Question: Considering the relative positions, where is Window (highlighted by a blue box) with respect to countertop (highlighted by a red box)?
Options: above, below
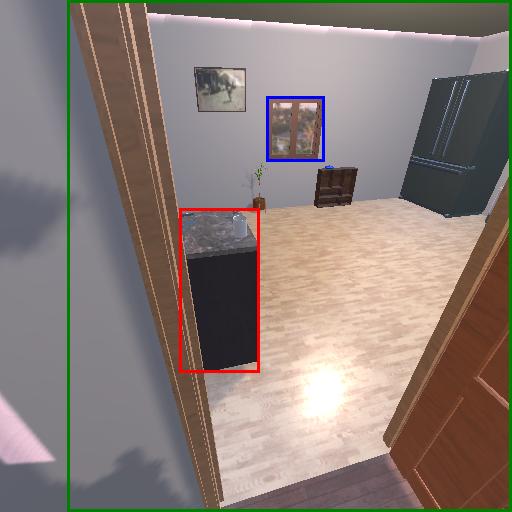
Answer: above